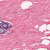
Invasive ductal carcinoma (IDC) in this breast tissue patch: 0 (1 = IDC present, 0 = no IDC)